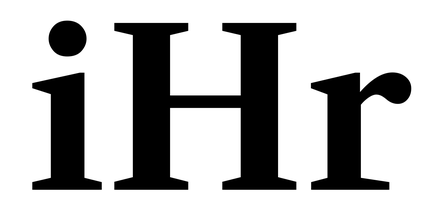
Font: LibreCaslonText_Bold